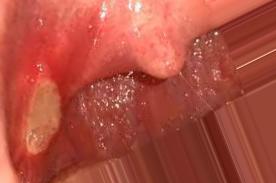
Condition: Mouth Ulcer